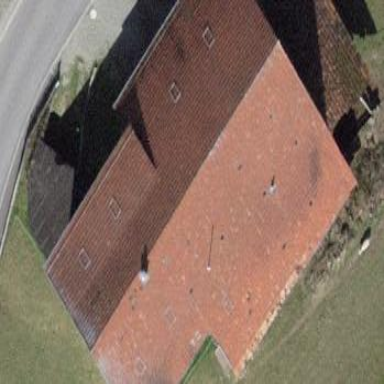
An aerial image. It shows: Farm building with gabled roof.